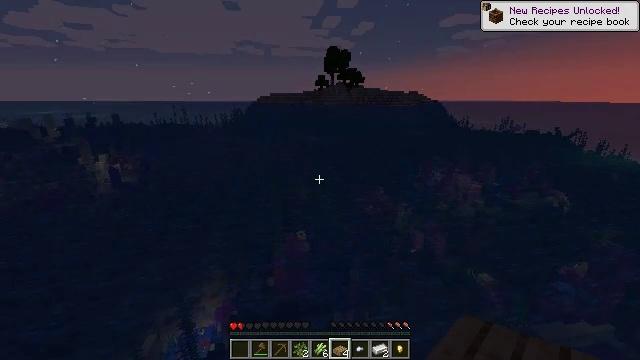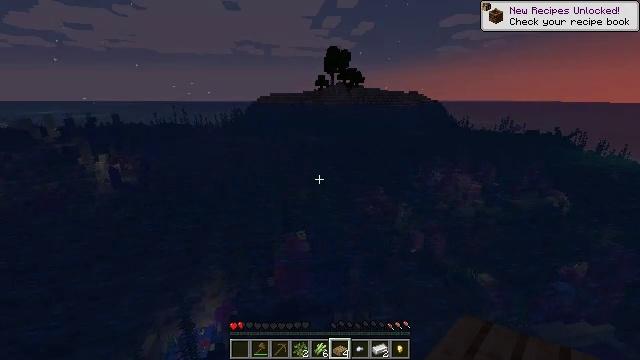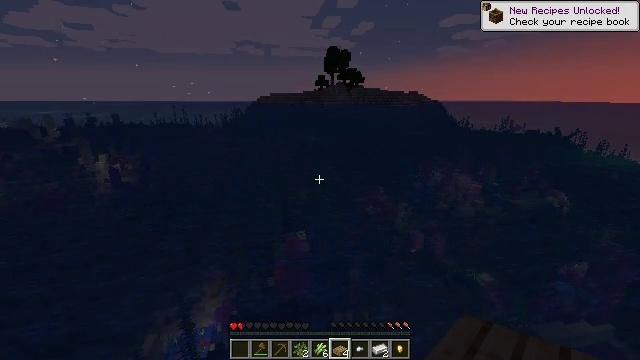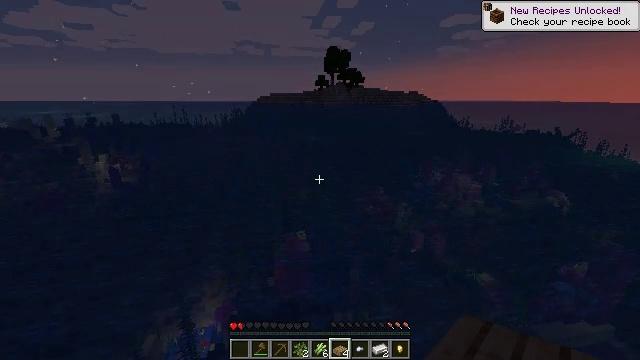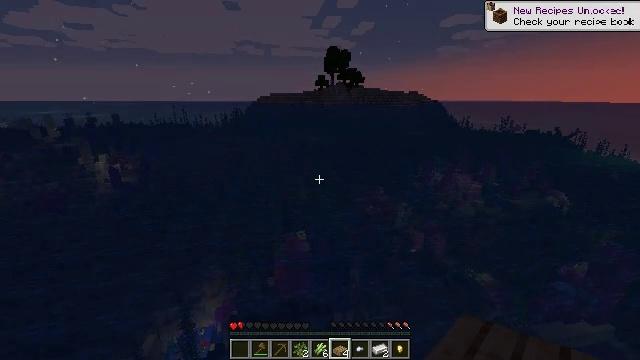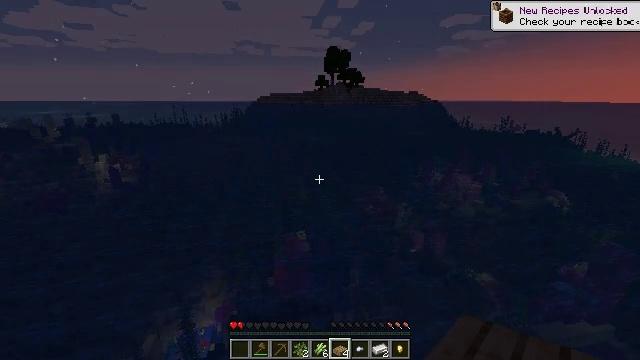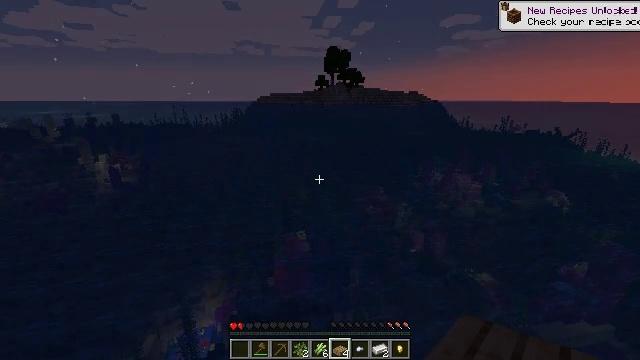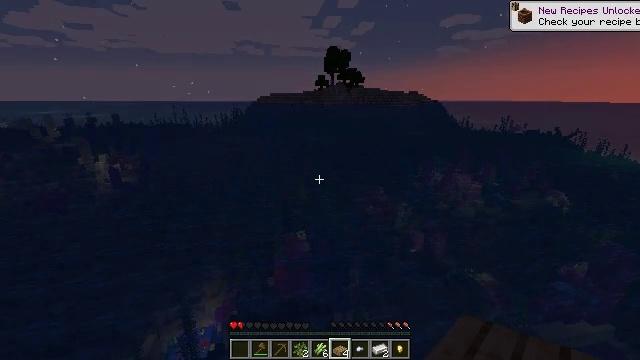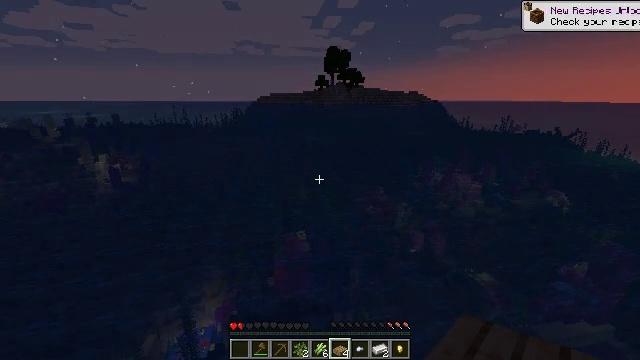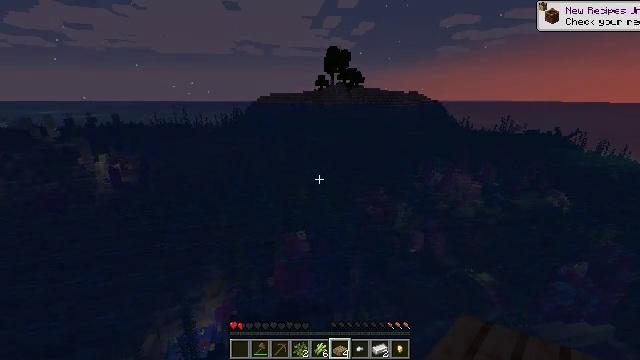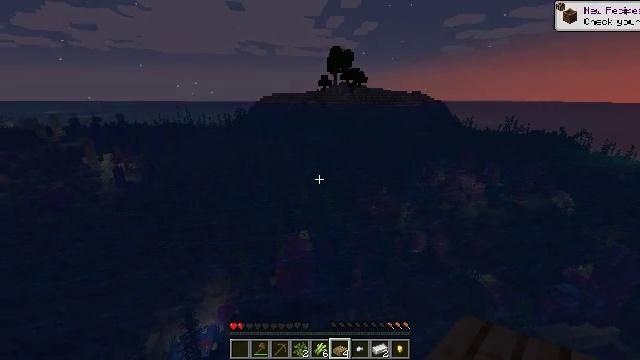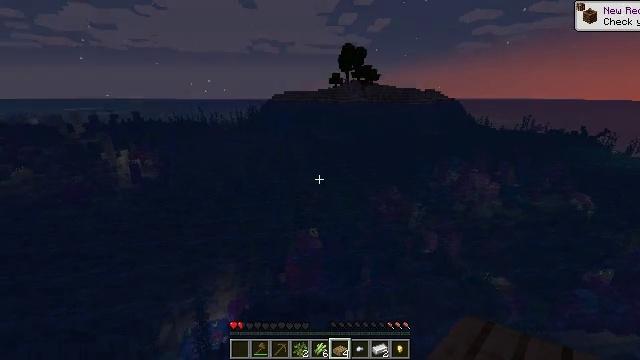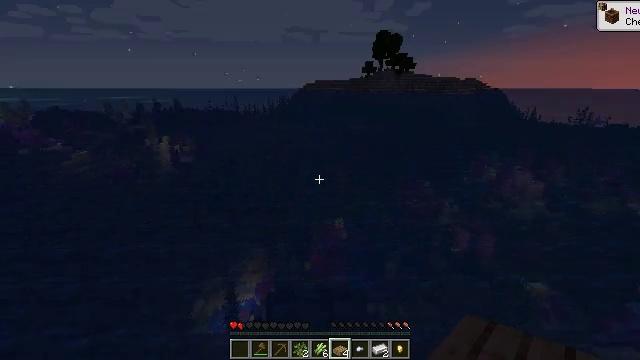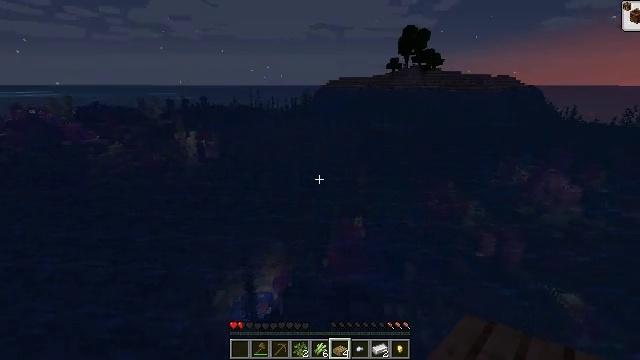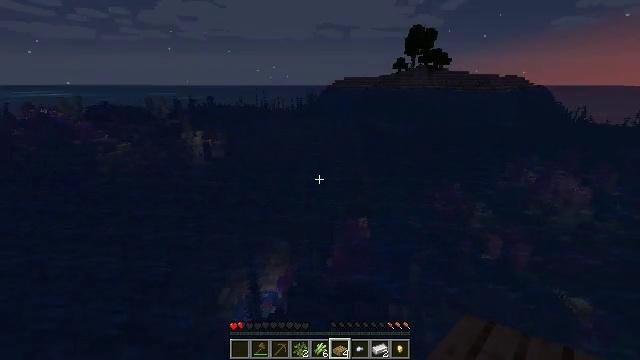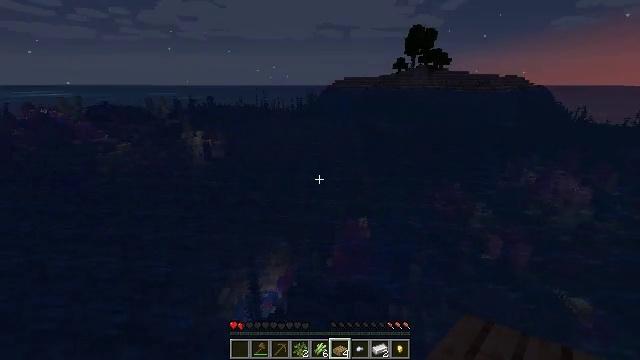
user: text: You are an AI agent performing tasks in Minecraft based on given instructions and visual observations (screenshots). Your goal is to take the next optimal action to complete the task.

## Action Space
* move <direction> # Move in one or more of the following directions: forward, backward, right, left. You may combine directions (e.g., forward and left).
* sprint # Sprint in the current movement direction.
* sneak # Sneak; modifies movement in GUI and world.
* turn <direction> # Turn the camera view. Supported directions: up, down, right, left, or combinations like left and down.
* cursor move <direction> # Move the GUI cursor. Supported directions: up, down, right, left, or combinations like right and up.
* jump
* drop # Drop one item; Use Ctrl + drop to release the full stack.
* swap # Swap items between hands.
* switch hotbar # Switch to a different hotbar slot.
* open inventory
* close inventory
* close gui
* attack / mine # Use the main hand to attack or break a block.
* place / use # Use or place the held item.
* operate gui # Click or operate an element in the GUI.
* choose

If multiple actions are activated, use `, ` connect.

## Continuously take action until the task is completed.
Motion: motion action
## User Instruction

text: Mine the oak slab from the floor.
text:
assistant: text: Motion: no_op
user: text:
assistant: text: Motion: no_op
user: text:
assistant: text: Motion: no_op
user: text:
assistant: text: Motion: no_op
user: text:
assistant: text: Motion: no_op
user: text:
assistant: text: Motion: no_op
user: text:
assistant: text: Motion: no_op
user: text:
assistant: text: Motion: no_op
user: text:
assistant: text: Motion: no_op
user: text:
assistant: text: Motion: no_op
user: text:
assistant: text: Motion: turn left
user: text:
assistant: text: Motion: turn left and down
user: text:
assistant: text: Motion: turn left
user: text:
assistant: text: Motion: turn left
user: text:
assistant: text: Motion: no_op
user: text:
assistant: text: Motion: no_op
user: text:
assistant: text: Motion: no_op
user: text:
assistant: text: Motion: turn left and down
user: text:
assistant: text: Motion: turn left and down
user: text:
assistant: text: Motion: turn right and down
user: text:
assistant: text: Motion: turn right and down
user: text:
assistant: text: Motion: no_op
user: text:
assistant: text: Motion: no_op
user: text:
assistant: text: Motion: no_op
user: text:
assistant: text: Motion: no_op
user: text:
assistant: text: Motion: no_op
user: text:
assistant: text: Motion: no_op
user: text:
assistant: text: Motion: no_op
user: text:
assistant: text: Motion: no_op
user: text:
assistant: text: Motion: no_op